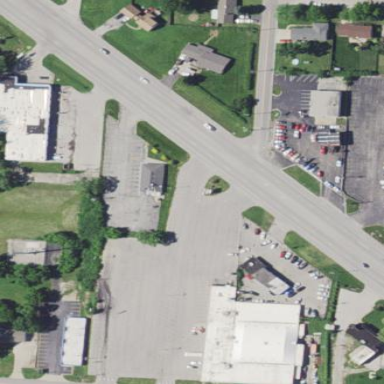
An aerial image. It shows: Commercial area.